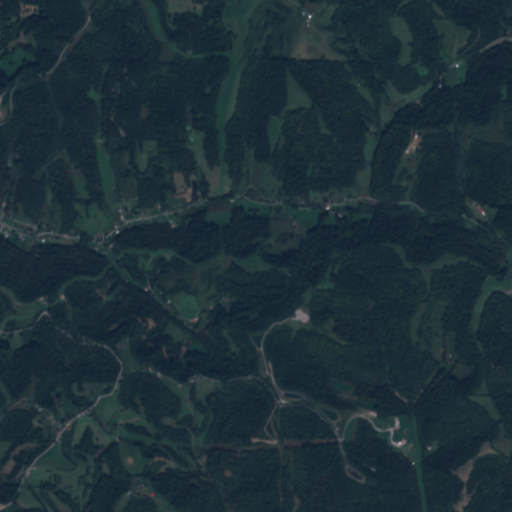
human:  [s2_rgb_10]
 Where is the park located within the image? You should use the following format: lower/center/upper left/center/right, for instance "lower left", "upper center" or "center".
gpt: The park is located in the upper left of the image.
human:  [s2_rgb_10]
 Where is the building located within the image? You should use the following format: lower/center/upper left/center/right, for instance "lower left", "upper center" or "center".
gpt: The building is located in the upper left of the image.
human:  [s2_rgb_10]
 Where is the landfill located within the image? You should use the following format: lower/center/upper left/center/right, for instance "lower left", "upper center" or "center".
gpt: There is no landfill in the image.